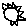
Label: sun